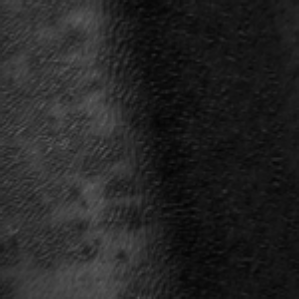
Label: frost